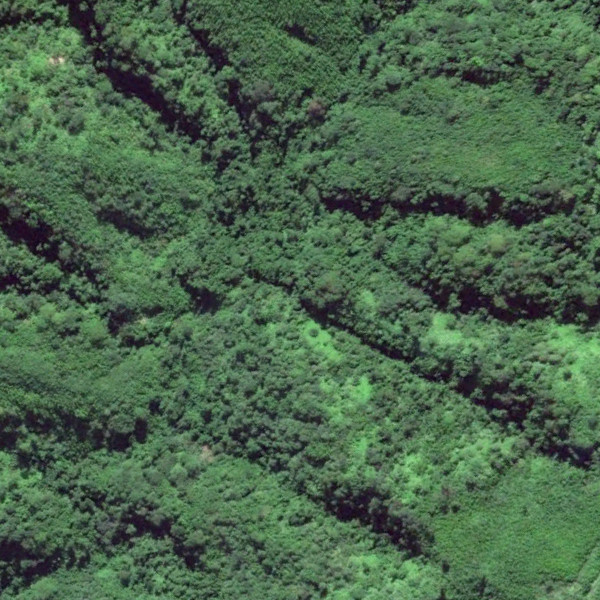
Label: Forest